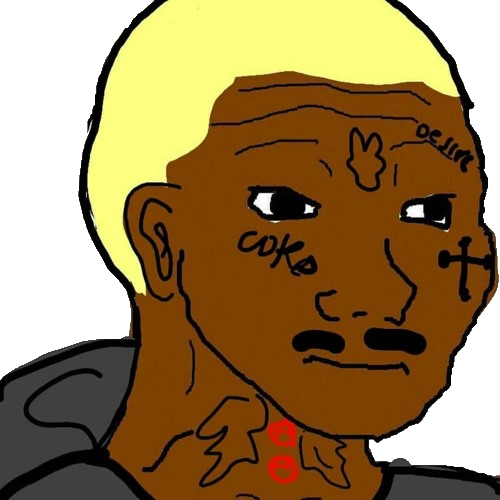
Label: 5_Blackjak